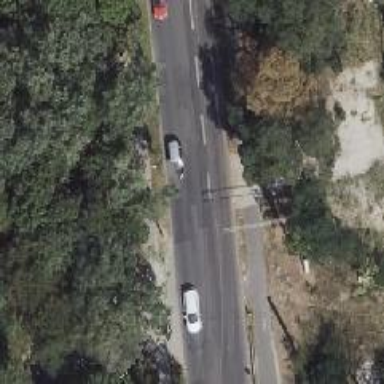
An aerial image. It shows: Secondary road with asphalt surface. There are separate sidewalks on both sides.